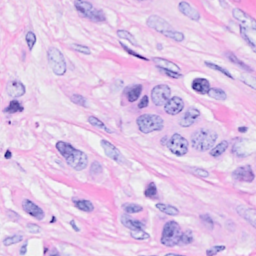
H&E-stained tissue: Breast